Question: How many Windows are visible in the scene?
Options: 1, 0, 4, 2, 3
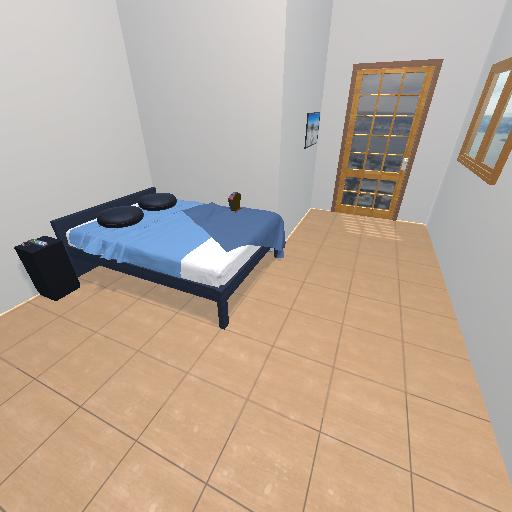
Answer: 1